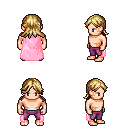
a pixel art fantasy rpg character, male body template, human, light skin, pink cape, magenta pants, blonde loose hair, four views (front, back, left, right), 2x2 character sprite sheet, small pixel art, hard edges, no anti-aliasing